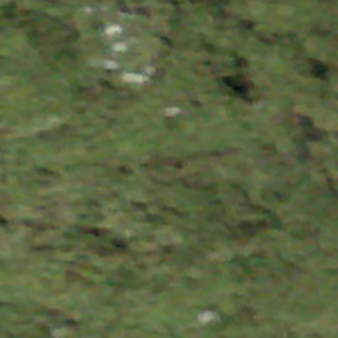
Label: other